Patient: sex M, age 59
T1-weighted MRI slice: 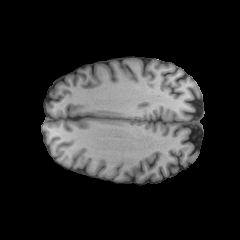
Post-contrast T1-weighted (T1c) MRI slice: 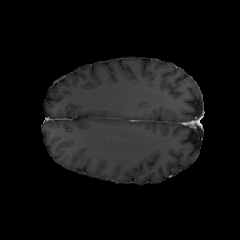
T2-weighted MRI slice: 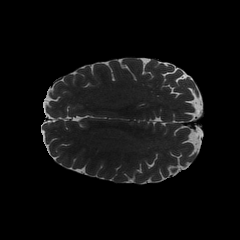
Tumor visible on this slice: no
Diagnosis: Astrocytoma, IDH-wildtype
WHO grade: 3